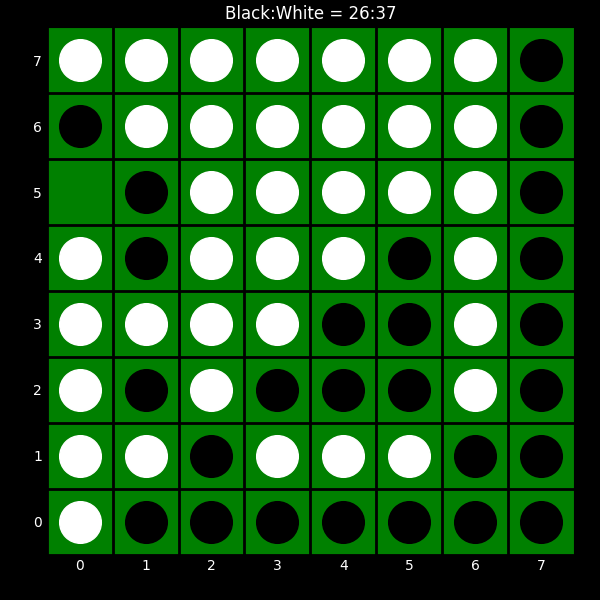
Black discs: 26
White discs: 37